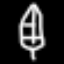
Label: leaf